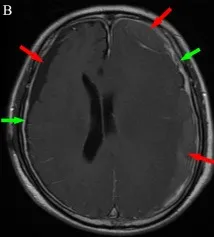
Neuroimaging findings for Patient 3. (B) After 2 weeks of atorvastatin treatment plus low-dose dexamethasone, magnetic resonance imaging revealed an increase in the hematoma, with significant enhancement of the dura mater (green arrows) post-injection of contrast agent.
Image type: radiology (mri)